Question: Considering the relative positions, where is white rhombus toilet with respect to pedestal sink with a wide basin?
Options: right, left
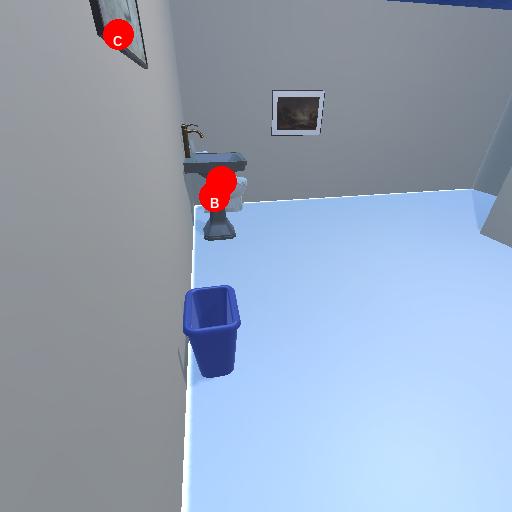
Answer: right